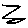
Label: zigzag